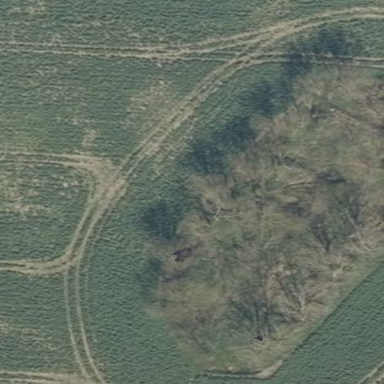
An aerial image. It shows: Broadleaved woodland area.